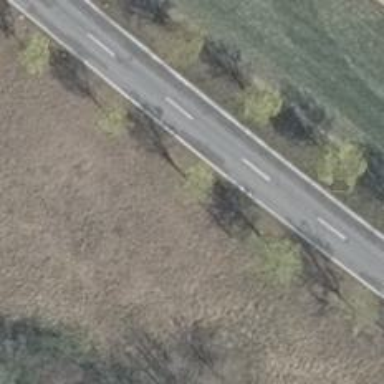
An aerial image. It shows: Row of trees in natural setting.